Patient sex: M
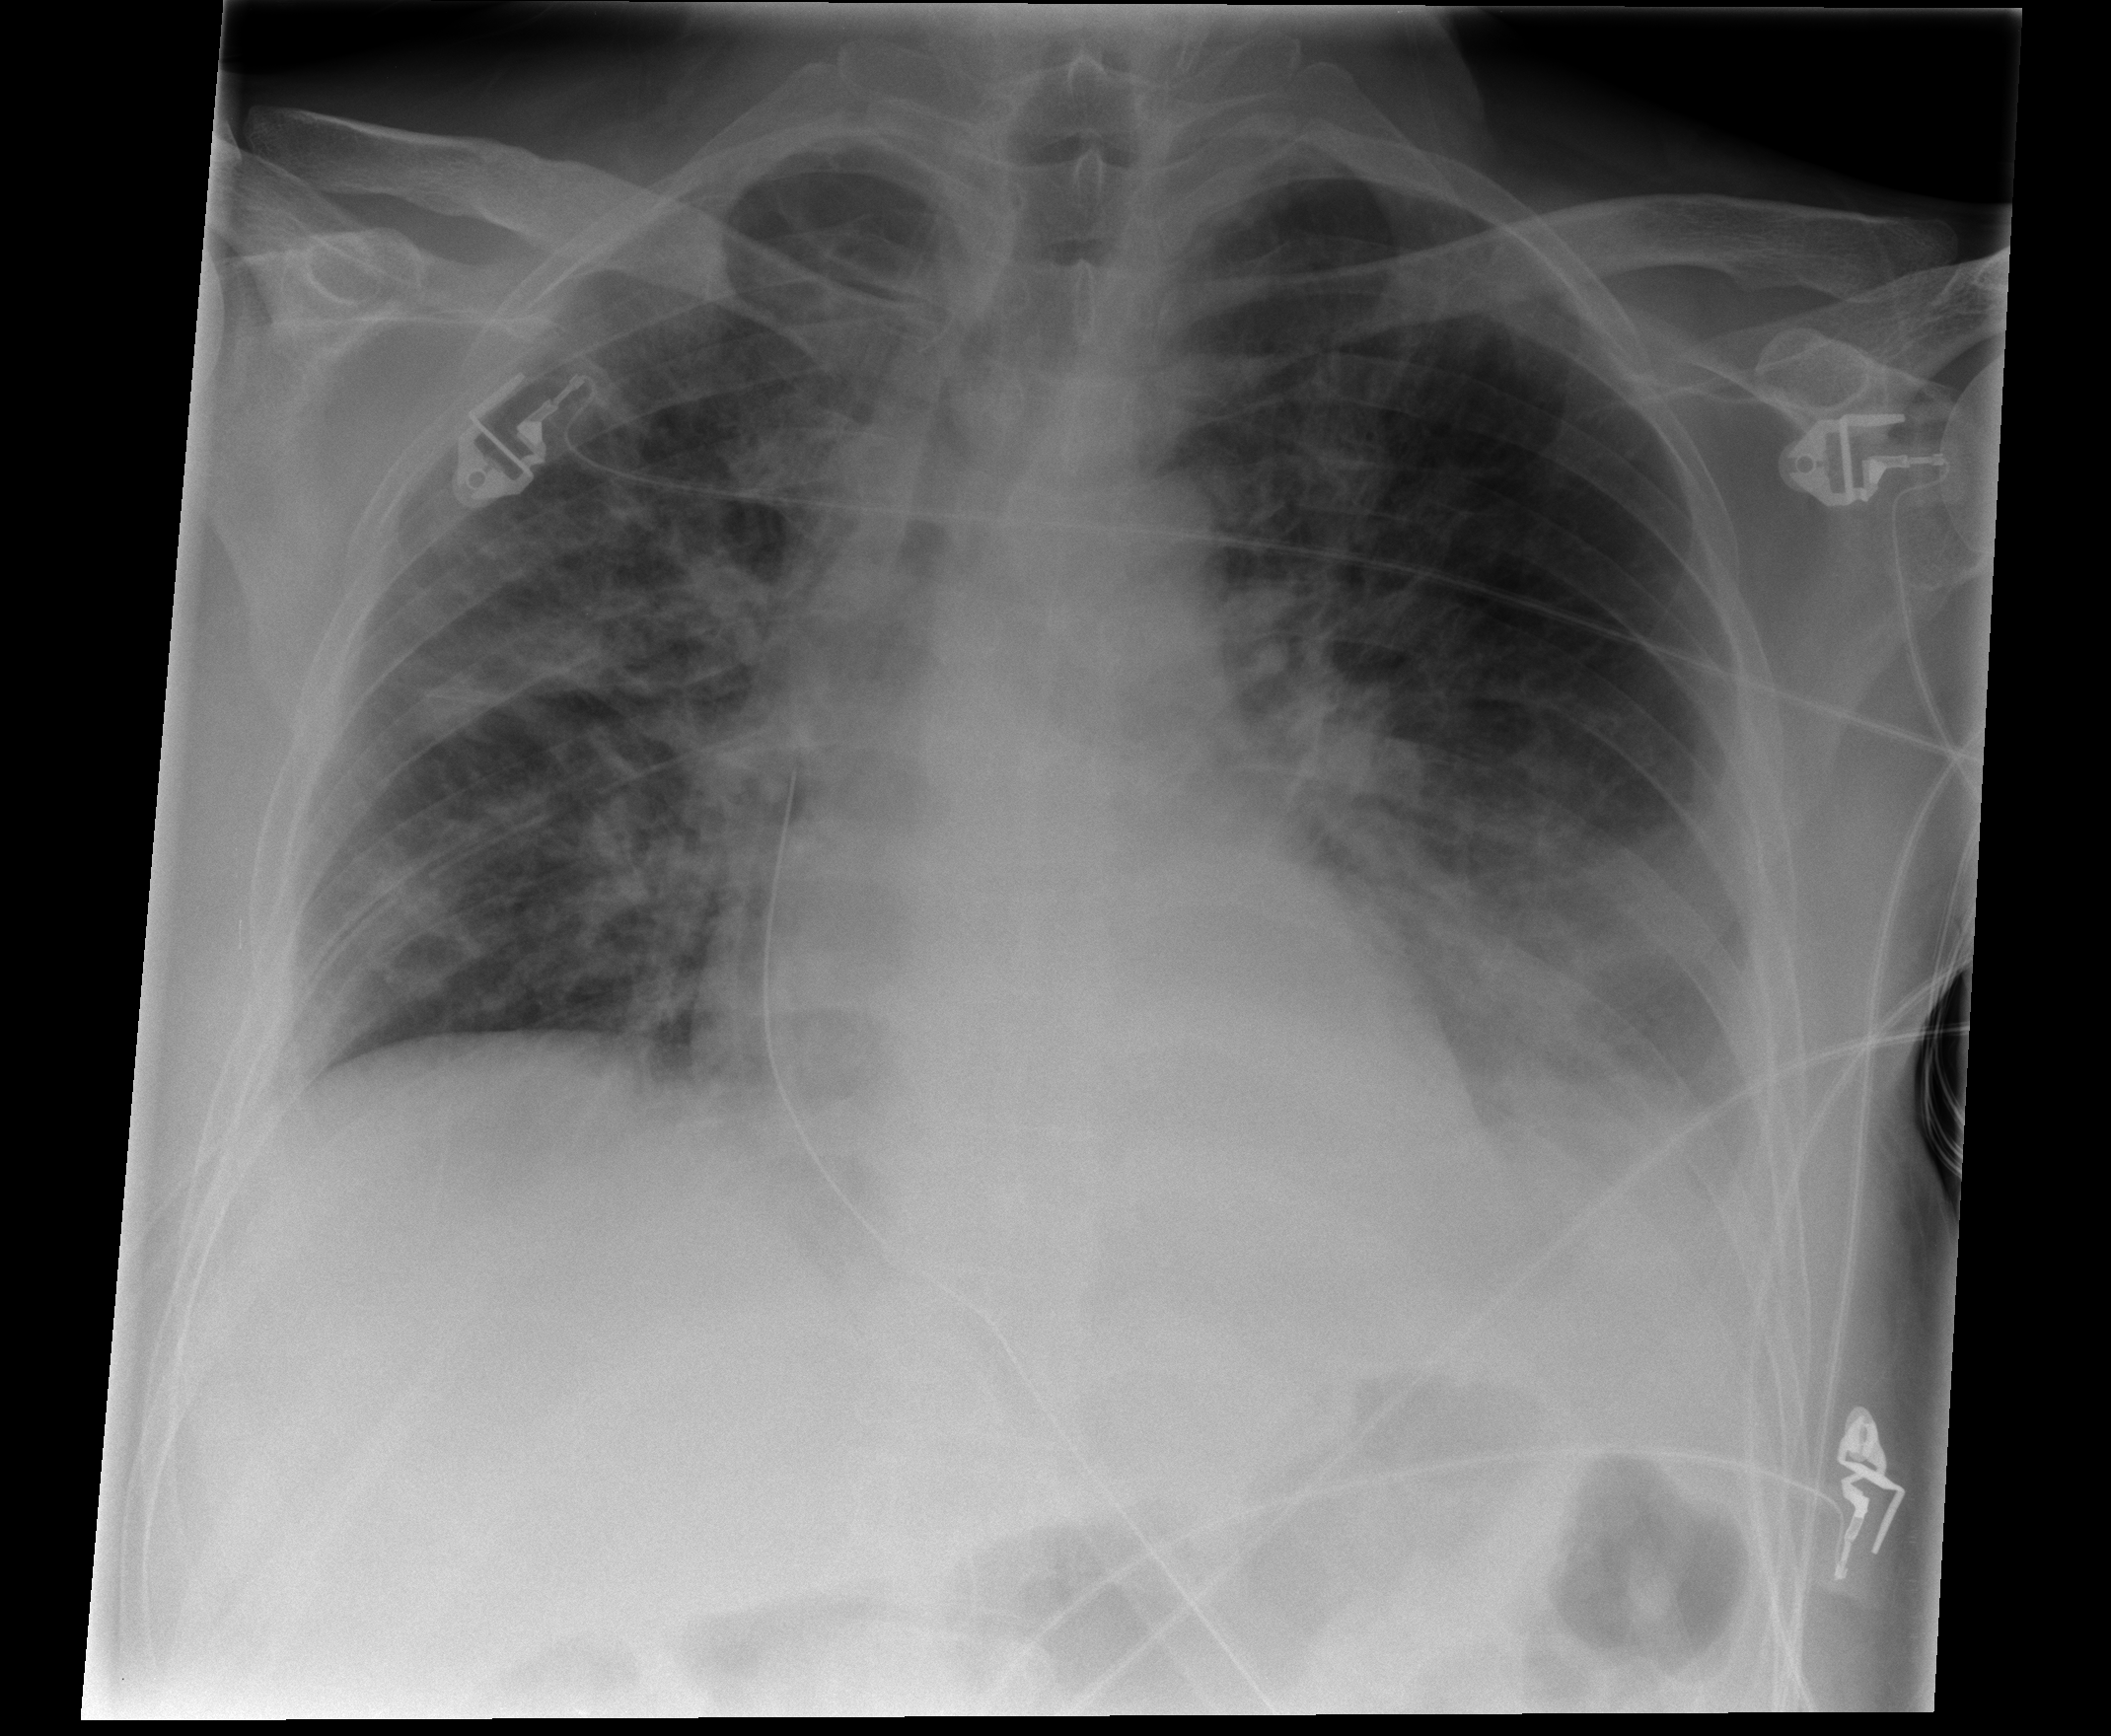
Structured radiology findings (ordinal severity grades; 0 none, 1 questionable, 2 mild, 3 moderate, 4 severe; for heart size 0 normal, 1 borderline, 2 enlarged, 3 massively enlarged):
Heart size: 0
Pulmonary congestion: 2
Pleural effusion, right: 0
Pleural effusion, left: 2
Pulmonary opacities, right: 2
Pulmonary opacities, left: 2
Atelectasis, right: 0
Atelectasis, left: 2